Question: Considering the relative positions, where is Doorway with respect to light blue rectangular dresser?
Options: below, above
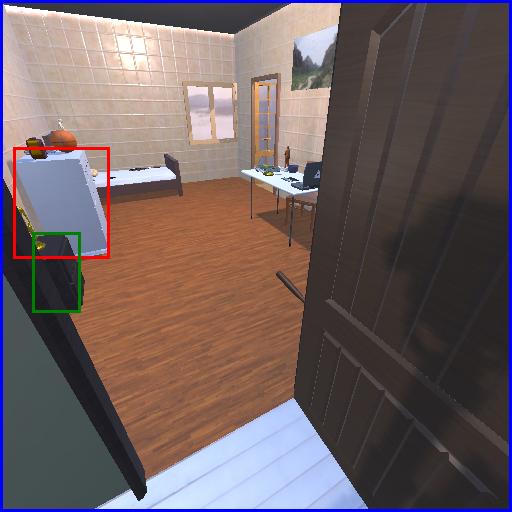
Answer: below